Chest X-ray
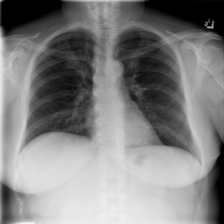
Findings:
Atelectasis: negative
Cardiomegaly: negative
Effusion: negative
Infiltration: negative
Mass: negative
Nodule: negative
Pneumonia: negative
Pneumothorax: negative
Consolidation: negative
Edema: negative
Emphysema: negative
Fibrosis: negative
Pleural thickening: negative
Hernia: negative